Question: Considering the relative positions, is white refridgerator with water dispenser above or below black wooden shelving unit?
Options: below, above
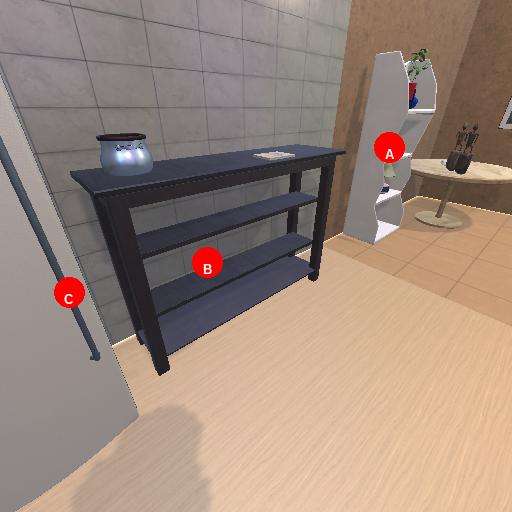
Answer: below